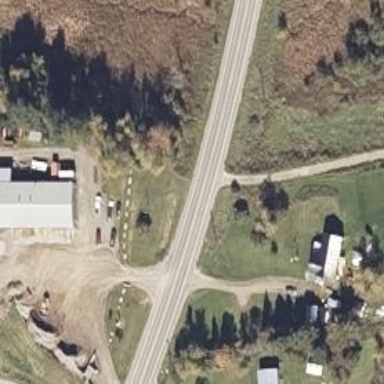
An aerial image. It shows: Primary highway.